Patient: sex M, age 69
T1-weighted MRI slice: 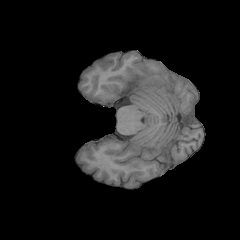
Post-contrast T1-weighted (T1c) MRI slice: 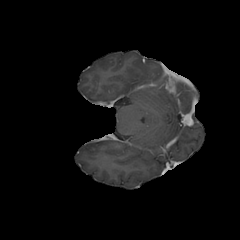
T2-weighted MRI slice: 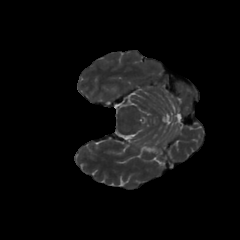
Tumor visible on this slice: yes
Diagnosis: Glioblastoma, IDH-wildtype
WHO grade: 4